Question: I have two tables named 'utilities' and 'types' that i am trying to access the other fields within types from the utilities view. e.g; '$utilities->type->type;'
Utilities would 'have_one' type
and type would 'belong_to' utility right?
This is how i have it currently, and rather than referencing 'utilities.type_id' its setting the key as 'utilities.id'. As a result its pulling different types for each row, even though they are all of the same type.

How should i lay my models relationships out using Kohana 3.2 ORM.
## Utilities
'''
<?php
class Model_Utility extends ORM {
protected $_has_one = array(
'type' => array(
'model' => 'type',
'foreign_key' => 'type_id',
),
);
'''
### Table Structure
'''
+---------------+--------------+------+-----+---------+----------------+
| Field | Type | Null | Key | Default | Extra |
+---------------+--------------+------+-----+---------+----------------+
| id | int(11) | NO | PRI | NULL | auto_increment |
| utility_name | varchar(255) | NO | | NULL | |
| type_id | int(11) | NO | | NULL | |
| contact_name | varchar(255) | NO | | NULL | |
| contact_email | varchar(255) | NO | | NULL | |
| contact_phone | varchar(255) | NO | | NULL | |
+---------------+--------------+------+-----+---------+----------------+
'''
## Types
'''
class Model_Type extends ORM {
protected $_belongs_to = array(
'utility' => array(
)
);
'''
### Table Structure
'''
+---------+--------------+------+-----+---------+----------------+
| Field | Type | Null | Key | Default | Extra |
+---------+--------------+------+-----+---------+----------------+
| type_id | int(11) | NO | PRI | NULL | auto_increment |
| type | varchar(255) | NO | | NULL | |
+---------+--------------+------+-----+---------+----------------+
'''
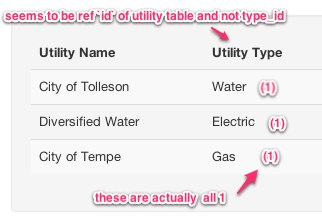
Answer: Utility 'belongs_to' Type ('utilities' has a 'type_id' key), and Type 'has_many' utilities.
PS. Also you need to define a PK name for 'types' table ('$_primary_key' property).